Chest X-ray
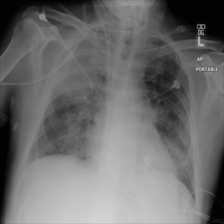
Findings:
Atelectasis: negative
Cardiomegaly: negative
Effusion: negative
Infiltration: negative
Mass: negative
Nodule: negative
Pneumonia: negative
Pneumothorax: negative
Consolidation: negative
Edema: positive
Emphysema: negative
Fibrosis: negative
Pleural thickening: negative
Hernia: negative